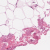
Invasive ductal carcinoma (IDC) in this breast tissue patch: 0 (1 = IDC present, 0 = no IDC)